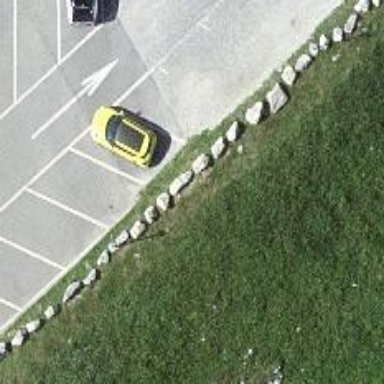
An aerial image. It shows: Block barrier.